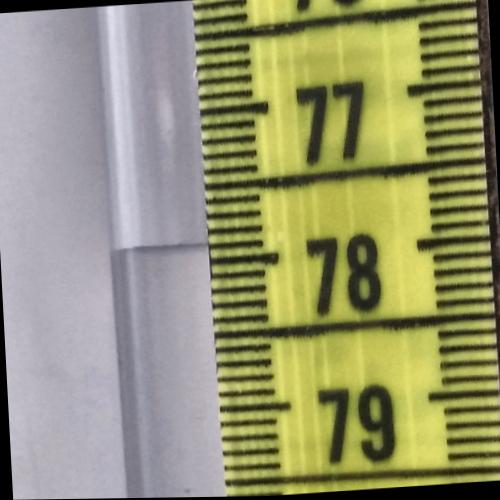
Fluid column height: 77.9 cm